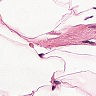
Metastatic tissue present: no